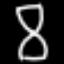
Label: hourglass